Question: I am using <URL> v3.0.0-rc.22 in my application.
I use grouping in my grid.
I have data as follow
'''
[{
"_id": "559dfaa671c2bd2c0a00002f",
"title": "dfds",
"sku": "fdsf",
"price": "34535",
"desc": "dsfsdf",
"main_image": "NOPQR09345.png",
"added_by": "558a526b977459300a00002b",
"user": {
"_id": "558a526b977459300a00002b",
"name": "Merchant",
}
}, {
"_id": "559e0a0f71c2bd2c0a000031",
"title": "dfdxf",
"sku": "esdf",
"price": "345",
"desc": "xcfgvxdvf",
"main_image": "NOPQR09345.png",
"added_by": "558a526b977459300a00002b",
"user": {
"_id": "558a526b977459300a00002b",
"name": "Merchant",
}
}, {
"_id": "559e11084a3df01808000029",
"title": "Product 1",
"sku": "KJH",
"price": "12508",
"desc": "This istest",
"main_image": "NOPQR09345.png",
"added_by": "558a6ade977459300a00002c",
"user": {
"_id": "558a6ade977459300a00002c",
"name": "Merchant",
}
}]
'''
I use grouping on user._id and i want to display name in grouping header. For that i use 'columnDefs' as Follow.
'''
[
{name: 'Merchant Name', field: 'user._id', grouping: {groupPriority: 0},
cellTemplate: '<span style="padding:15px;">{{row.entity.user.name}}</span>'},
{name: 'Name', field: 'title', enableCellEdit: true},
{name: 'SKU', field: 'sku'},
{name: 'Category', field: 'pro_category.name'},
{name: 'Price', field: 'price', treeAggregationType: uiGridGroupingConstants.aggregation.SUM}
]
'''
The problem is that it show username in grouped column but not showing in groupHeader rows as follow

How can i do that. Any help greatly appreciated.
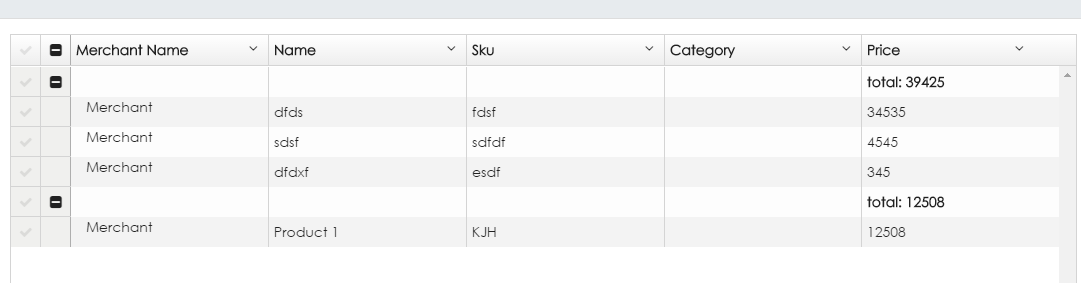
Answer: This is little tricky, since the grouped row does not have any actual entity associated with it. I think you can probably use the first row in the group's children to get the group header.
'''
$scope.gridOptions = {
enableFiltering: true,
treeRowHeaderAlwaysVisible: false,
columnDefs:[
{name: 'Merchant Name', field: 'user._id', grouping: {groupPriority: 0},
cellTemplate: '<span style="padding:15px;">{{grid.appScope.name(grid, row)}}</span>'},
{name: 'Name', field: 'title', enableCellEdit: true},
{name: 'SKU', field: 'sku'},
{name: 'Category', field: 'pro_category.name'},
{name: 'Price', field: 'price', treeAggregationType: uiGridGroupingConstants.aggregation.SUM}
],
onRegisterApi: function( gridApi ) {
$scope.gridApi = gridApi;
}
};
$scope.name = function(grid,row,col)
{
if(row.groupHeader)
{
var entity = row.treeNode.children[0].row.entity;
return entity.user.name;
}
else
{
return row.entity.user.name;
}
return "SAmple";
}
'''
Here is a plnkr <URL>